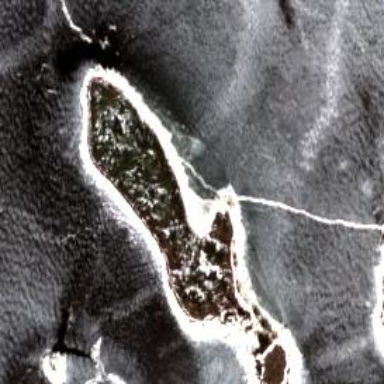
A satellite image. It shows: Islet along the coastline.